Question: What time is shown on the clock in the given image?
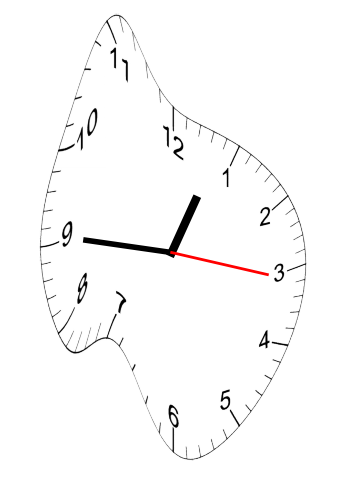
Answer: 12:45:16